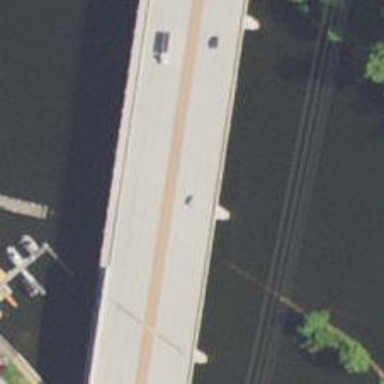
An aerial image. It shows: Bridge crossing over highway trunk expressway.